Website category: university
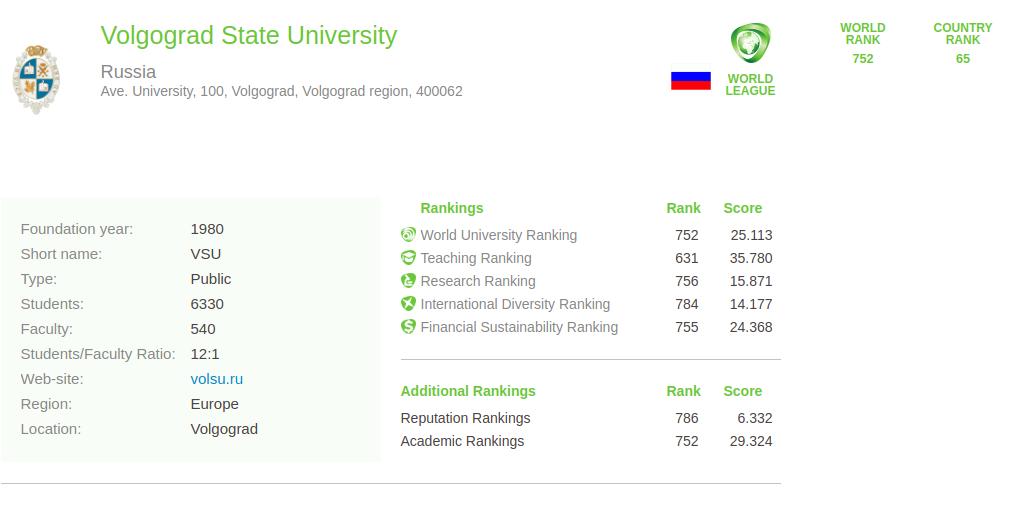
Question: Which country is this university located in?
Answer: Russia

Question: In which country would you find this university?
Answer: Russia

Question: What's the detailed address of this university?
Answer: Ave. University, 100, Volgograd, Volgograd region, 400062

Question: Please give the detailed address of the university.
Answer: Ave. University, 100, Volgograd, Volgograd region, 400062

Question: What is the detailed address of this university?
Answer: Ave. University, 100, Volgograd, Volgograd region, 400062

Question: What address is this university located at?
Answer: Ave. University, 100, Volgograd, Volgograd region, 400062

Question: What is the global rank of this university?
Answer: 752

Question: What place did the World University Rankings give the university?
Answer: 752

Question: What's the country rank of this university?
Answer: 65

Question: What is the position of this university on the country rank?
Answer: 65

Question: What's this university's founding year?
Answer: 1980

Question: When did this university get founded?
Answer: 1980

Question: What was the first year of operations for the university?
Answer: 1980

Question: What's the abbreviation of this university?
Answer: VSU

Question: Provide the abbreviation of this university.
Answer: VSU

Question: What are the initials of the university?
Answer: VSU

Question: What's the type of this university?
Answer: Public

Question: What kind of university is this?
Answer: Public

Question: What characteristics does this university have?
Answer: Public

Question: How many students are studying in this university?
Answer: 6330

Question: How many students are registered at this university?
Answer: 6330

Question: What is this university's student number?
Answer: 6330

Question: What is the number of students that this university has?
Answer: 6330

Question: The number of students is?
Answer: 6330

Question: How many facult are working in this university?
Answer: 540

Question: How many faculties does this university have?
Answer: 540

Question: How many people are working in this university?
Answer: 540

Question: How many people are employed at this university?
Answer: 540

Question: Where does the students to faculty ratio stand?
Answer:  12 : 1

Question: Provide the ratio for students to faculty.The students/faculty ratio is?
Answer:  12 : 1

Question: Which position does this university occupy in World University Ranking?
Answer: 752

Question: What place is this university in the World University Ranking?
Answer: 752

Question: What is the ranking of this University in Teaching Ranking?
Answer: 631

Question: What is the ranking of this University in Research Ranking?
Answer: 756

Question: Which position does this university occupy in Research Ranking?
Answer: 756

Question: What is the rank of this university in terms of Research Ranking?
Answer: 756

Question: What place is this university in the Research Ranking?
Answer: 756

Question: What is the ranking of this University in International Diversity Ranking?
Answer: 784

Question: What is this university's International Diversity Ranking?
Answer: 784

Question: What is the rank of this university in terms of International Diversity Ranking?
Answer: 784

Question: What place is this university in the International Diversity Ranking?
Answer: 784

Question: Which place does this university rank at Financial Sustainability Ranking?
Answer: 755

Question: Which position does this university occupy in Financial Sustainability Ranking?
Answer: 755

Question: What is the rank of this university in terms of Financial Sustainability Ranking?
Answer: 755

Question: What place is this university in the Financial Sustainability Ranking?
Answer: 755

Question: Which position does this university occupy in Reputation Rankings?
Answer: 786

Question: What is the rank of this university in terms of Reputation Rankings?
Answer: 786

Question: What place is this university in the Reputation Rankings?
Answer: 786

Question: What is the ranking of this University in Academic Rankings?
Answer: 752

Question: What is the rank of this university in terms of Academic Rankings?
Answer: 752

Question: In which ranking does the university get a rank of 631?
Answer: Teaching Ranking

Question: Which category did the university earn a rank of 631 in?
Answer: Teaching Ranking

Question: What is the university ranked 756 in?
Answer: Research Ranking

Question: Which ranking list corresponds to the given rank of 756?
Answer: Research Ranking

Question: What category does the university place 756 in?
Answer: Research Ranking

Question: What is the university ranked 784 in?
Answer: International Diversity Ranking

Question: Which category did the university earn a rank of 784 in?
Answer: International Diversity Ranking

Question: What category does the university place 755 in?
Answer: Financial Sustainability Ranking

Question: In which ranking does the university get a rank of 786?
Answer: Reputation Rankings

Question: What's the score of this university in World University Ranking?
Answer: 25.113

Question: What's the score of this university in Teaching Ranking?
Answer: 35.780

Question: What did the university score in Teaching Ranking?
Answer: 35.780

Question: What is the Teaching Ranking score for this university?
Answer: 35.780

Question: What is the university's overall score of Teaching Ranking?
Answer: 35.780